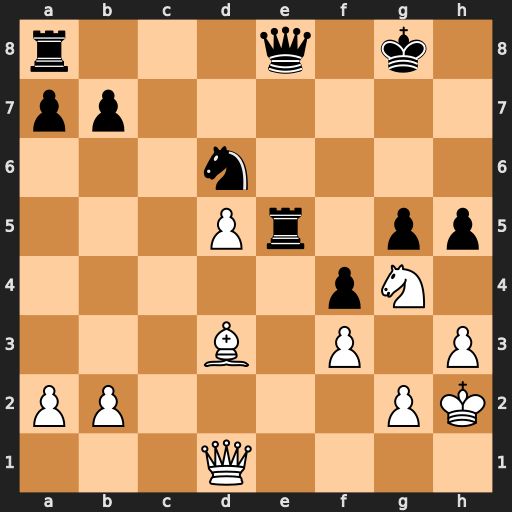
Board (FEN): r3q1k1/pp6/3n4/3Pr1pp/5pN1/3B1P1P/PP4PK/3Q4
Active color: w
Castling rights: -
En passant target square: -
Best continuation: Nf6+ Kg7 Nxe8+